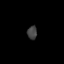
Tissue: prostate
Cell type: Fibroblasts
Senescence score: 0.8408
Nuclear area (px): 131
Mean DAPI intensity: 63.939